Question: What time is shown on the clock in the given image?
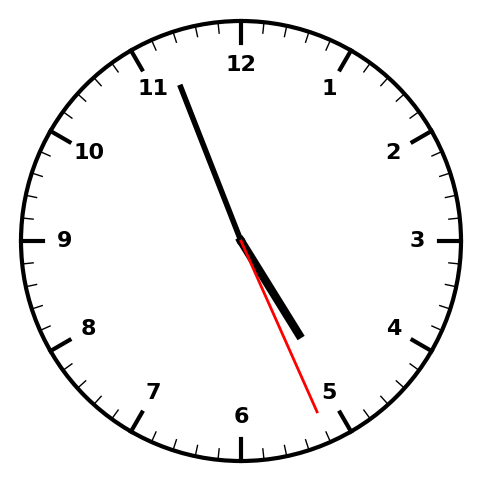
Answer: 04:56:26